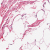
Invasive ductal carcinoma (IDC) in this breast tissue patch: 0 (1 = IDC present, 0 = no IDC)